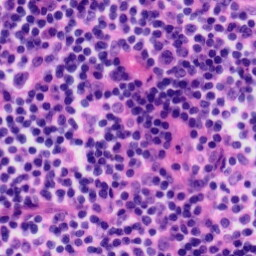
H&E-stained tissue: Tonsil